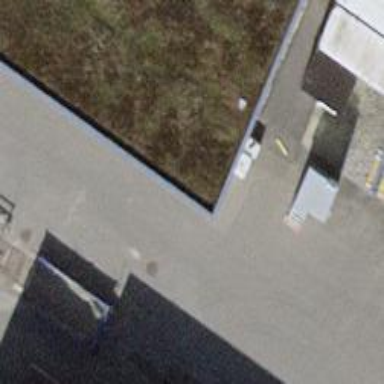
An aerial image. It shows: Bicycle parking area with wall loops for securing bikes.